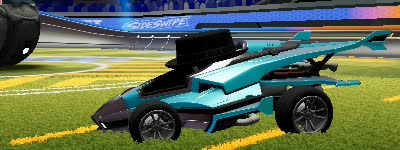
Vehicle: aftershock